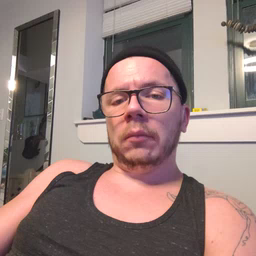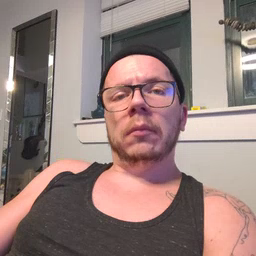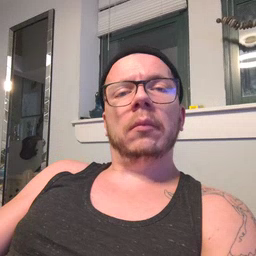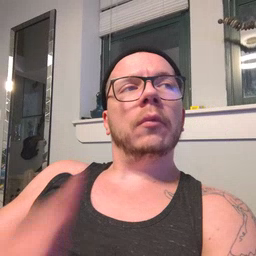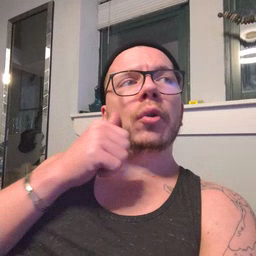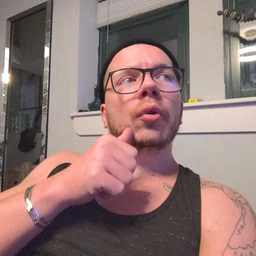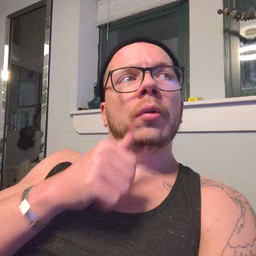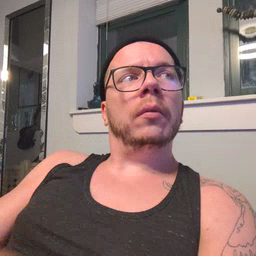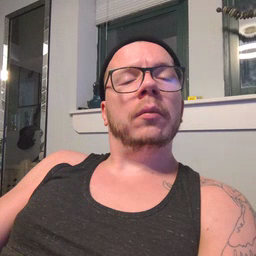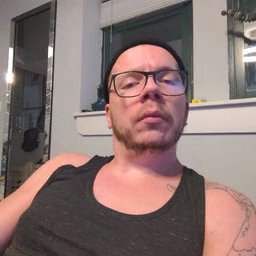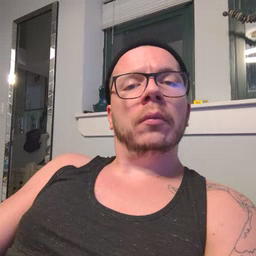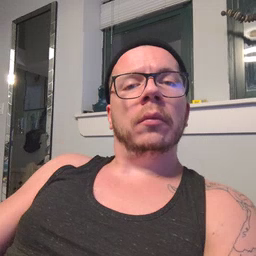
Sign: girl